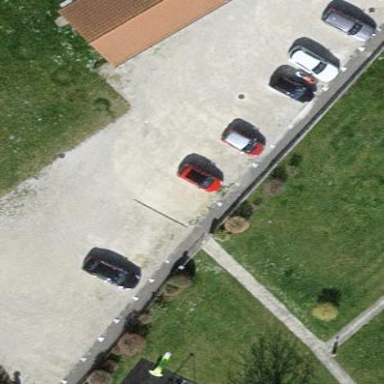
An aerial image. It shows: Parking space is available.